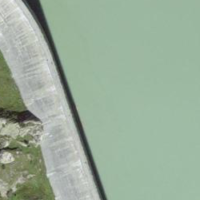
EUNIS habitat code: 14
Species observed at this site:
Vanessa cardui
Erebia montana